Field crop: tomato
Growth stage: 1
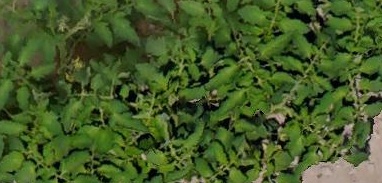
Species: tomato